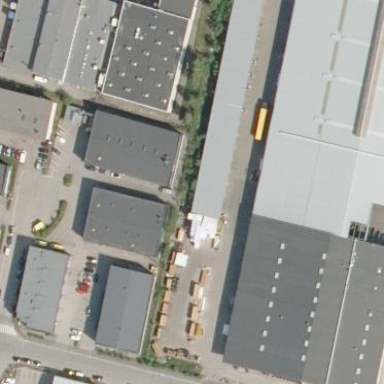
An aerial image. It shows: Industrial area.